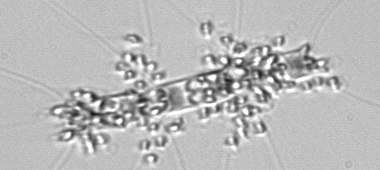
Label: Chaetoceros_didymus_TAG_external_flagellate